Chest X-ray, PA view. Patient: 10 years old, sex M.
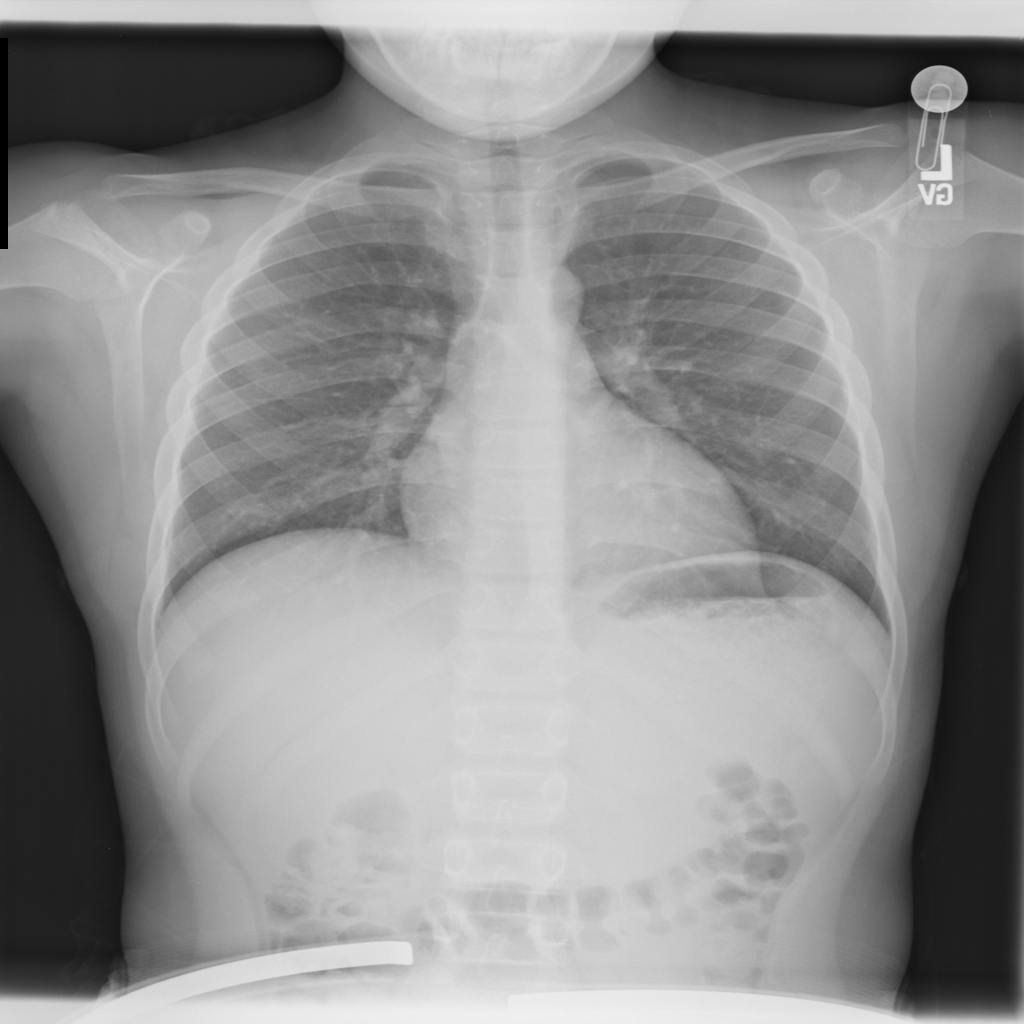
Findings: No Finding